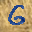
Label: 6